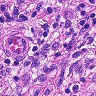
Metastatic tissue present: yes